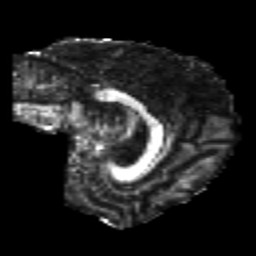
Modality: FA
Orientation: sagittal
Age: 23
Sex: male
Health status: healthy
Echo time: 0.074 s